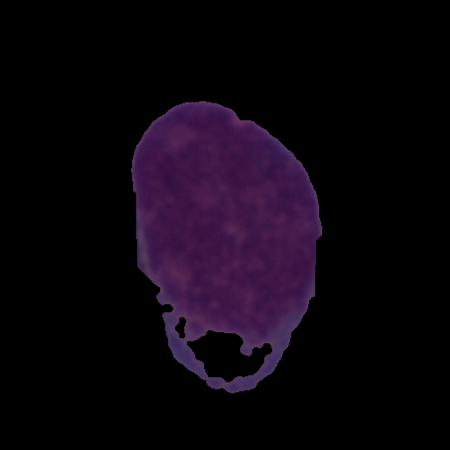
Label: cancer